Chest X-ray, PA view. Patient: 18 years old, sex M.
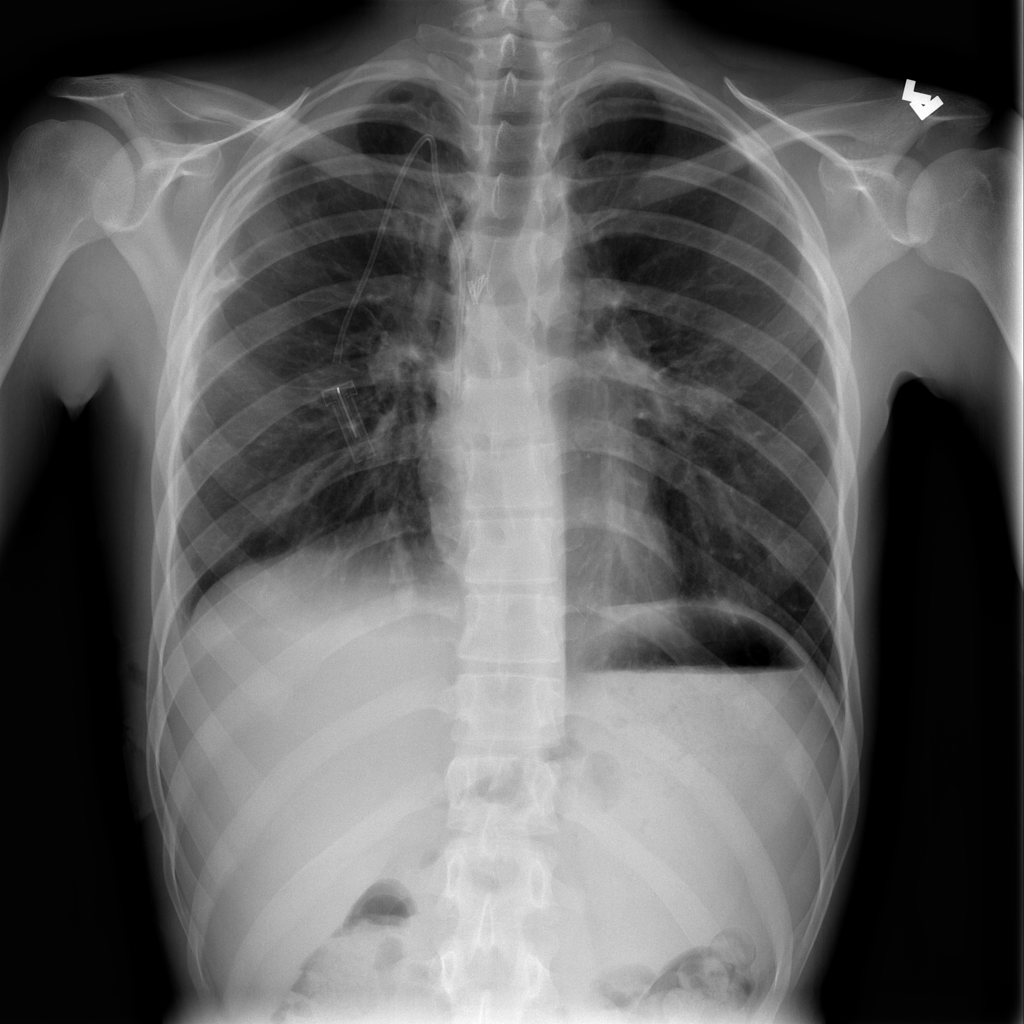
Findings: Fibrosis, Infiltration, Pneumothorax